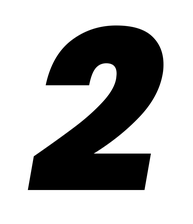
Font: Poppins-ExtraBoldItalic